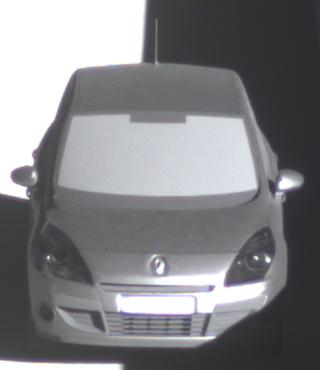
Make: Renault
Model: Scénic 1.6 16V 110
Detailed model: Scénic (III)
Model produced from: 2009/06
Model produced until: 2010/08
Doors: 5
Color: gray
Road condition: dry road
Daytime: morning or afternoon
Contrast: high contrast